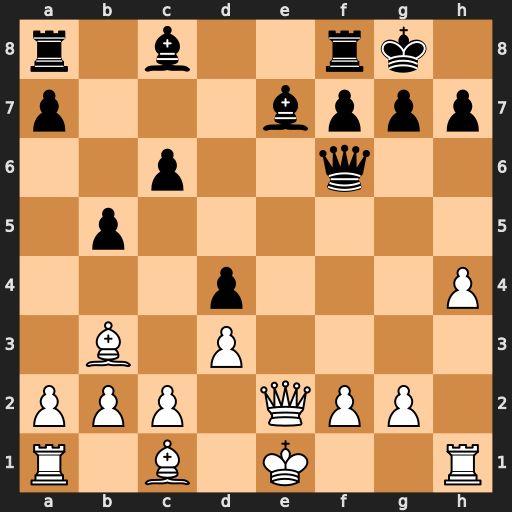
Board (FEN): r1b2rk1/p3bppp/2p2q2/1p6/3p3P/1B1P4/PPP1QPP1/R1B1K2R
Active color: w
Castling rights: KQ
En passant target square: -
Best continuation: Bg5 Bb4+ c3 Qg6 cxb4